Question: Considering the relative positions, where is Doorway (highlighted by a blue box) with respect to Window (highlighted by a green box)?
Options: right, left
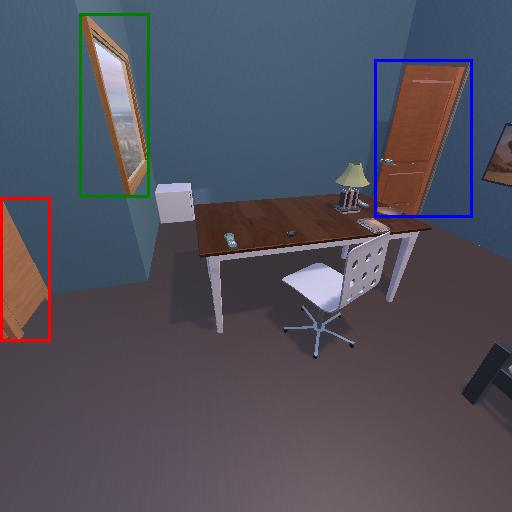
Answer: right